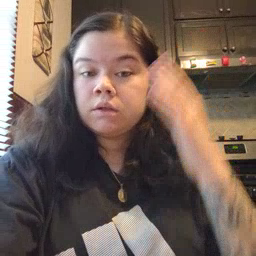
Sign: tree